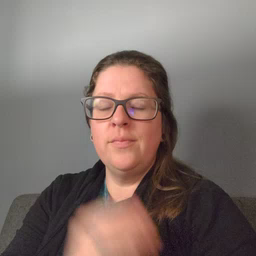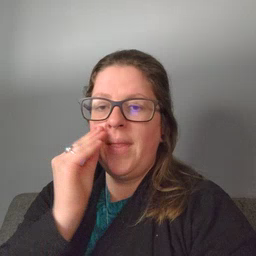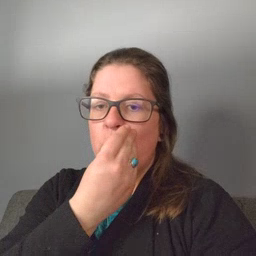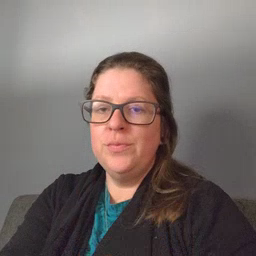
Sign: flower